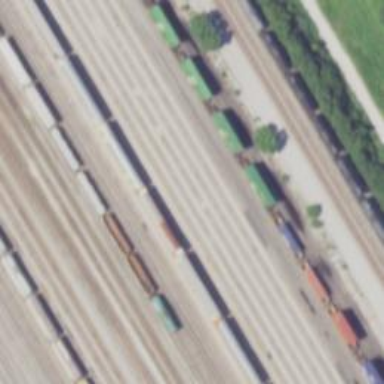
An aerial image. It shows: Railway yard.